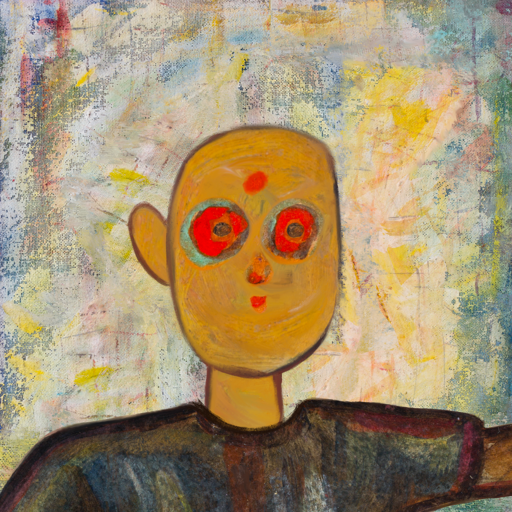
Background: Irani, Head And Neck Front: After_Raid, Face Front: Sisters, Bust: Mosgoul, Hair Front: Blank, Head Accessory: Blank, Second Necklace: Blank, Necklace: Blank, Baby: Blank